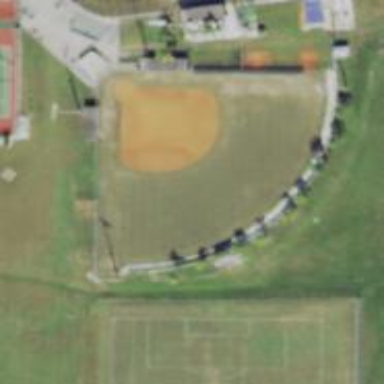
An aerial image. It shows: Baseball pitch for leisure and sports activities.